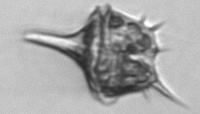
Label: Amylax